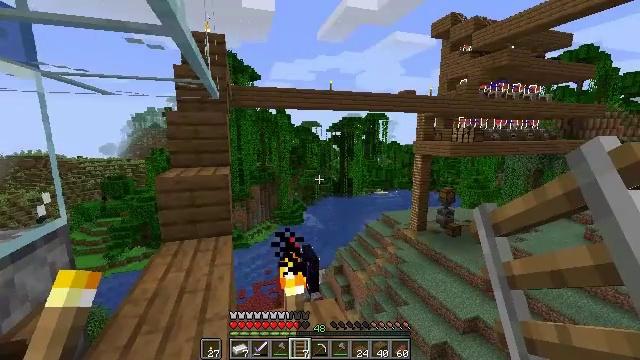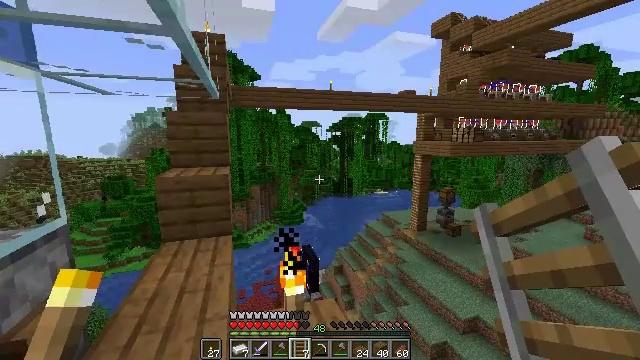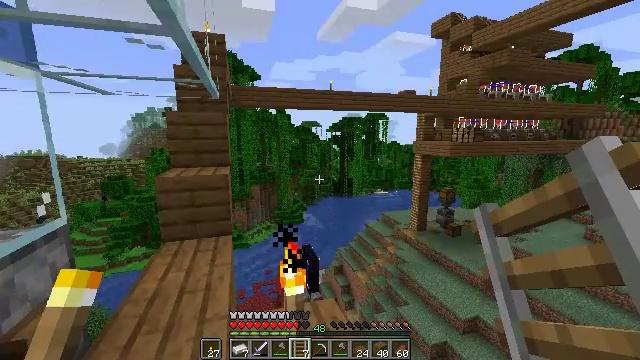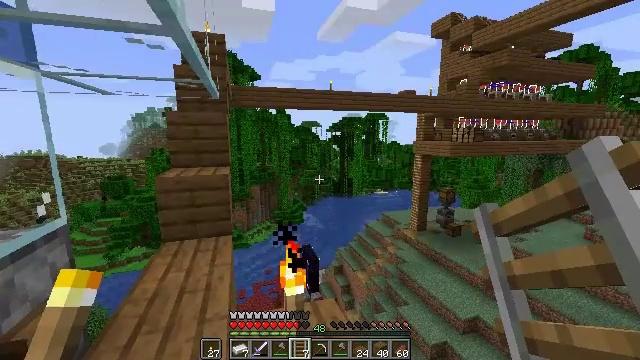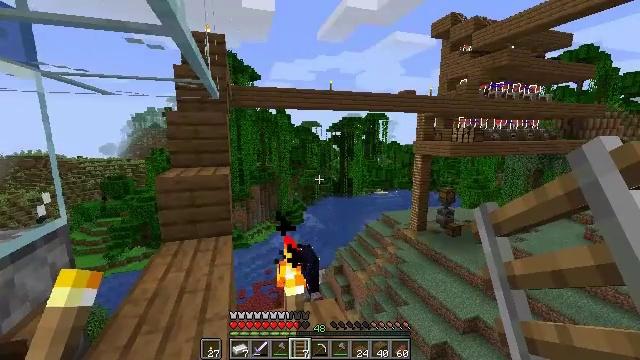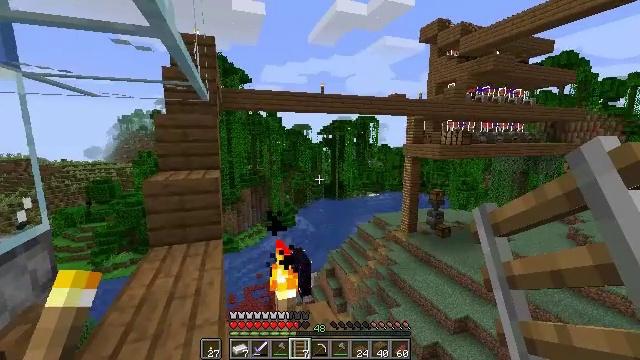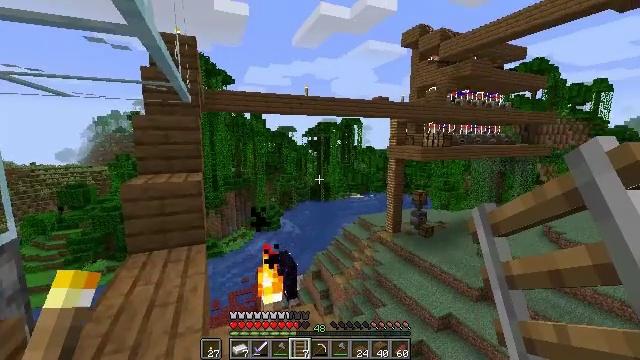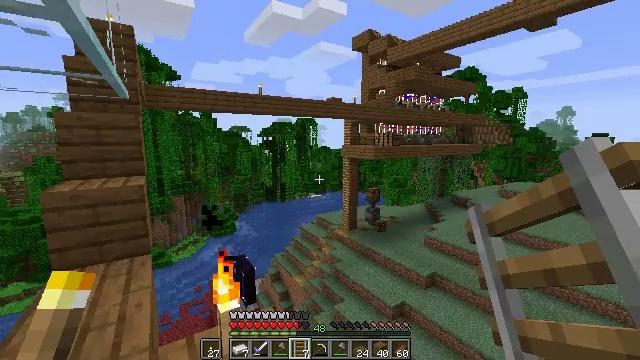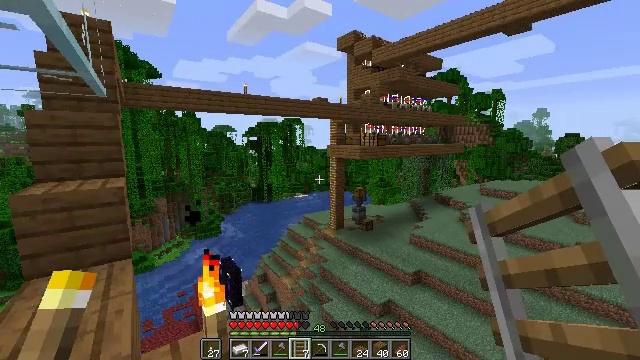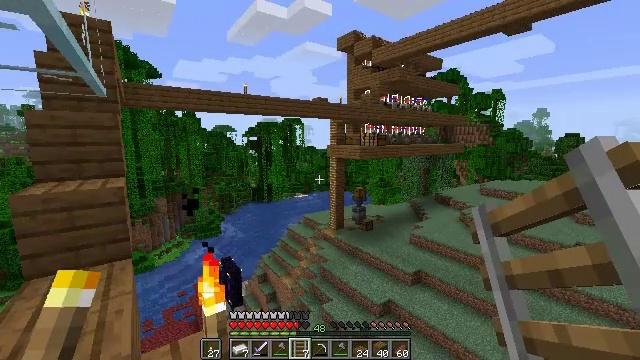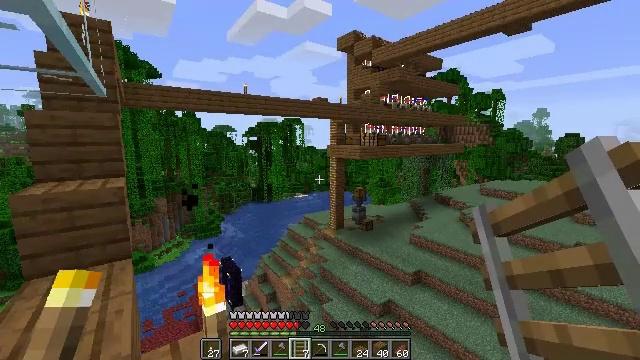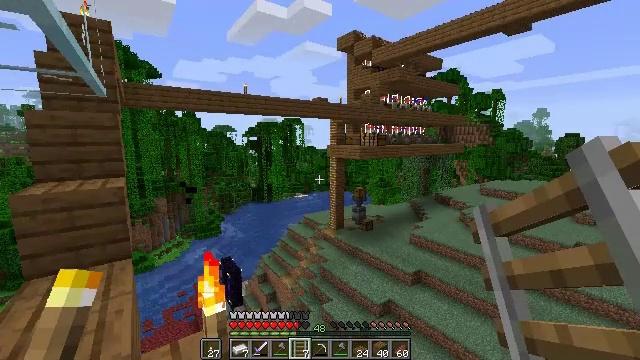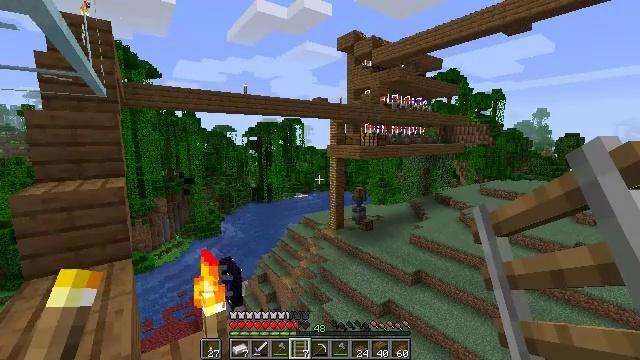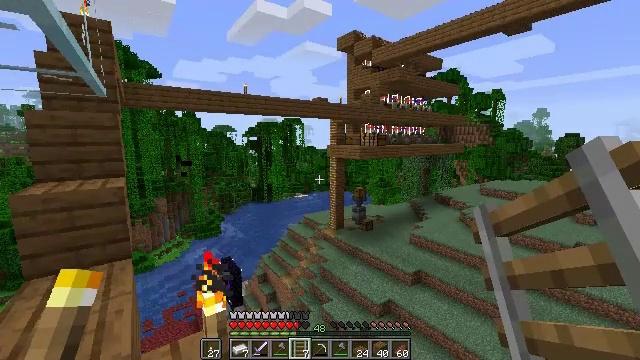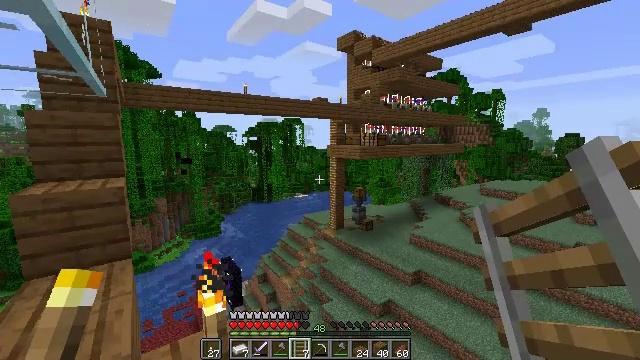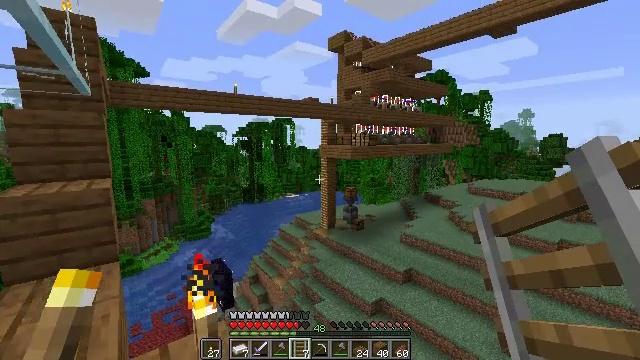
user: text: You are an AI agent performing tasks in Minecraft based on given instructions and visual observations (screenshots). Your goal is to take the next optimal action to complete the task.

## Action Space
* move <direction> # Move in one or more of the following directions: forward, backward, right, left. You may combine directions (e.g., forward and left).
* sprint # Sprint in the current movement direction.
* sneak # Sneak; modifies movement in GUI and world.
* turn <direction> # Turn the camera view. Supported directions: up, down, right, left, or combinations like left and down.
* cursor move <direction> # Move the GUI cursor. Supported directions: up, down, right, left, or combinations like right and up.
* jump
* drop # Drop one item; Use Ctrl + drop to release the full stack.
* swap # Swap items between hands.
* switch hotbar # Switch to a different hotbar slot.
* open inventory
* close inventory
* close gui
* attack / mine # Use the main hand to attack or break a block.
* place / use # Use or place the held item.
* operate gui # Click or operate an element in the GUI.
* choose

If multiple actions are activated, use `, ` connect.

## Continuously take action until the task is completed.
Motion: motion action
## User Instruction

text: Attack the spruce slab to remove it.
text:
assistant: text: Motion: no_op
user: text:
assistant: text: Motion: no_op
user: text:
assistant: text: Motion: no_op
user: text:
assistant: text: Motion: no_op
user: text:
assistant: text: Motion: turn right
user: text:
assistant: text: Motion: turn right
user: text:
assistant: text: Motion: turn right
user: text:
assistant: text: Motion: turn right
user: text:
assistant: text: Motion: no_op
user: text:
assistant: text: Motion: no_op
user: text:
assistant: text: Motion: no_op
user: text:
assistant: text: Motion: no_op
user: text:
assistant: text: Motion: no_op
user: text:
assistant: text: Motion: no_op
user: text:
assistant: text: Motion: turn right
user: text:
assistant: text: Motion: turn right
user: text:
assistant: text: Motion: turn right
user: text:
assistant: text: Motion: turn right
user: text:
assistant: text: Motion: turn right and up
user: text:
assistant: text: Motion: turn right and up
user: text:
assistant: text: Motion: turn right and up
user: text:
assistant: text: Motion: turn right and up
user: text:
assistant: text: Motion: turn up
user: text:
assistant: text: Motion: no_op
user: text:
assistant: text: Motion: no_op
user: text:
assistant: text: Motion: no_op
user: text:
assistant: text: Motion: no_op
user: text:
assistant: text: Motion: no_op
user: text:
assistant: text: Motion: turn left and up
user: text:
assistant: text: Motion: turn left and up